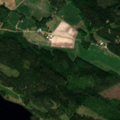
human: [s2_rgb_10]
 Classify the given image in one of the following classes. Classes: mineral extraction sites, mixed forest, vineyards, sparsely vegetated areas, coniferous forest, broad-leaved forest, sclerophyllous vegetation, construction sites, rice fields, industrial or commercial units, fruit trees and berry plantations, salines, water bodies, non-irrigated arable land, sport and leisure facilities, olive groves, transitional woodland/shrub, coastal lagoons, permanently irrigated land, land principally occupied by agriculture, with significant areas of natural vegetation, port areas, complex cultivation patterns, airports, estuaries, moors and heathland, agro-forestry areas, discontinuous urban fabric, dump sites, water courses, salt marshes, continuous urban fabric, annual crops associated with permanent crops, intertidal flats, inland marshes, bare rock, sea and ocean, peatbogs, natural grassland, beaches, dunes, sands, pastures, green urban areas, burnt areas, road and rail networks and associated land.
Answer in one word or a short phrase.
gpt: non-irrigated arable land, coniferous forest, mixed forest, water bodies